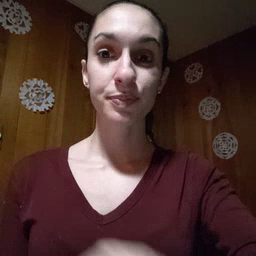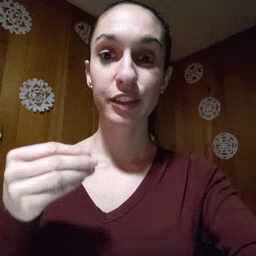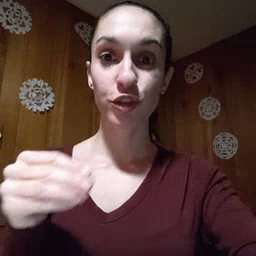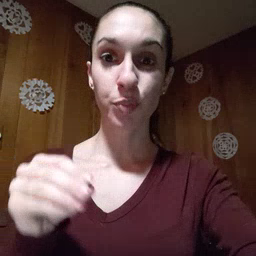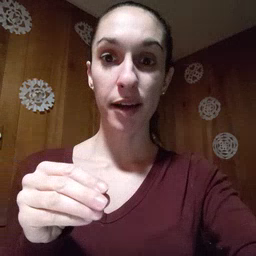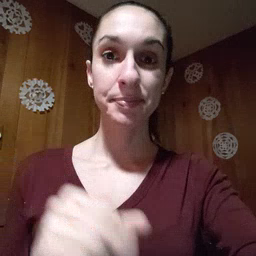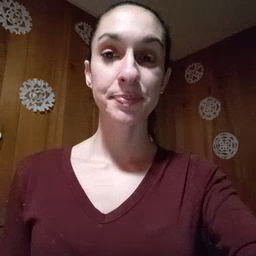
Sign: store